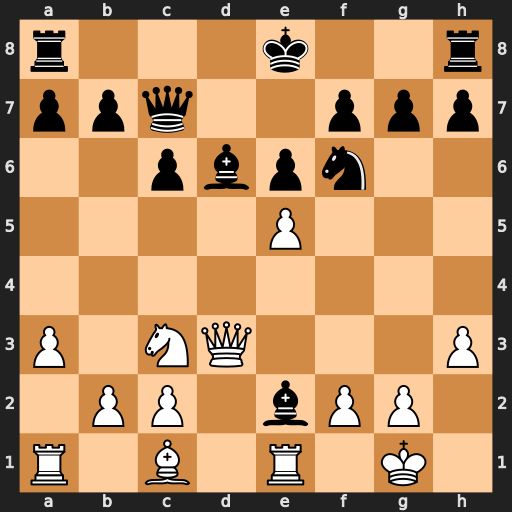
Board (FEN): r3k2r/ppq2ppp/2pbpn2/4P3/8/P1NQ3P/1PP1bPP1/R1B1R1K1
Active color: w
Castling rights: kq
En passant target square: -
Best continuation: Qxe2 Bxe5 Qxe5 Qxe5 Rxe5